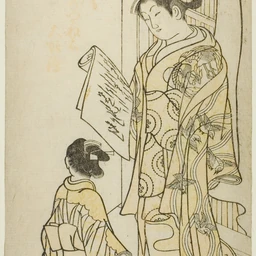
Title: Courtesans Drawn in Osaka Style (Osaka kakiwake), from "Courtesans of the Three Capitals - A Set of Three (Sanga no tsu keisei sanpukutsui)"
Artist: Okumura Masanobu
Caption: courtesans drawn in osaka style (osaka kakiwake), from "courtesans of the three capitals - a set of three (sanga no tsu keisei sanpukutsui)", woodblock print, japanese (culture or style), print, asian art, okumura masanobu, a work made of color woodblock print; right sheet of hosoban triptych, benizuri-e, arts of asia, art institute of chicago